Field crop: tomato
Growth stage: 1
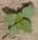
Species: solanum